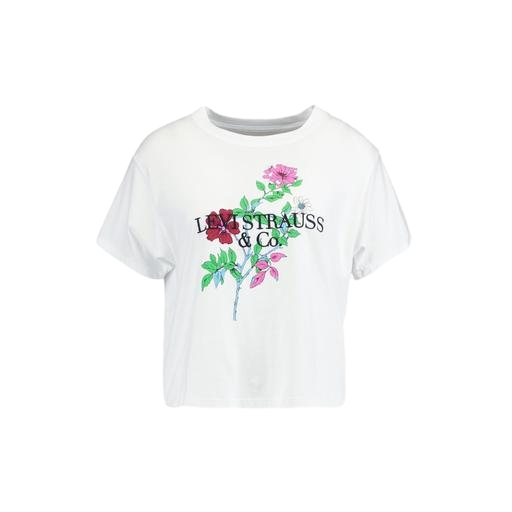
white floral graphic t-shirt, white printed t-shirt, white cropped printed t-shirt, white background